Question: I recently tried the previous post and the next post button link. I do that with image in the left and right side of the site.Its working perfect.But i didn't know how to do this
'''
<div class="alignleftfp">
<?php next_post('%', '<img class="imgalign" src="' . WP_CONTENT_URL . '/uploads/1.png" alt="Next" /> ', 'no');
?>
</div>
<div class="alignrightfp">
<?php previous_post('%', '<img class="imgalign" src="' . WP_CONTENT_URL . '/uploads/1.png" alt="Next" /> ', 'no');
?>
</div>
'''
Is it Possible to Show the Previous Post and Next Post Link with Under Title in every Bottom of the Post. Here is the Screenshot.

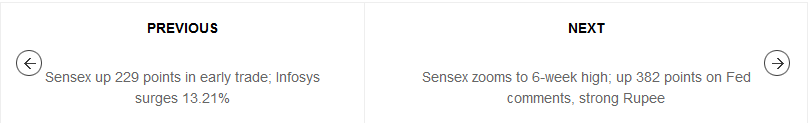
Answer: '''
<nav id="nav-single">
<?php
$prev_post = get_previous_post();
$id = $prev_post->ID ;
$permalink = get_permalink( $id );
?>
<?php
$next_post = get_next_post();
$nid = $next_post->ID ;
$permalink = get_permalink($nid);
?>
<span class="nav-previous"><?php previous_post_link( '%link', __( '<span class="meta-nav">&larr;</span> Previous', 'twentyeleven' ) ); ?>
<h2><a href="<?php echo $permalink; ?>"><?php echo $prev_post->post_title; ?></a></h2>
</span>
<span class="nav-next"><?php next_post_link( '%link', __( 'Next <span class="meta-nav">&rarr;</span>', 'twentyeleven' ) ); ?>
<h2><a href="<?php echo $permalink; ?>"><?php echo $next_post->post_title; ?></a></h2>
</span>
</nav>
'''